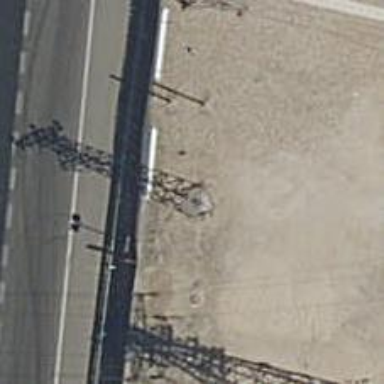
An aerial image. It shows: Power pole.